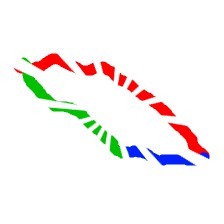
Shape: parallelogram